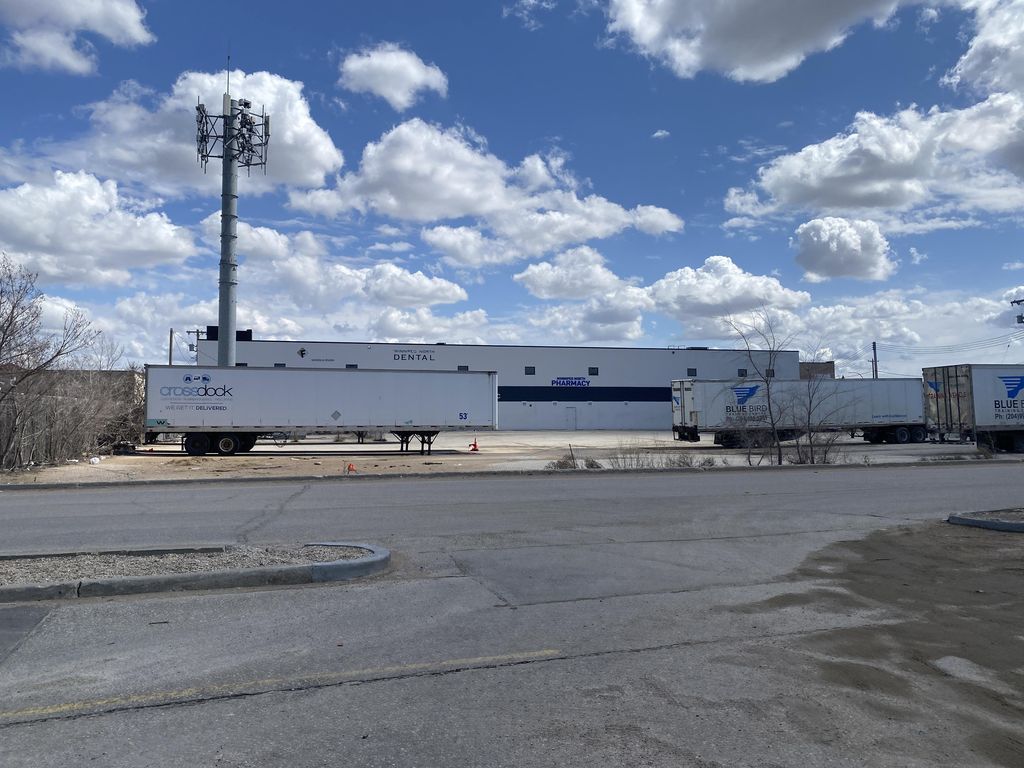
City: winnipeg